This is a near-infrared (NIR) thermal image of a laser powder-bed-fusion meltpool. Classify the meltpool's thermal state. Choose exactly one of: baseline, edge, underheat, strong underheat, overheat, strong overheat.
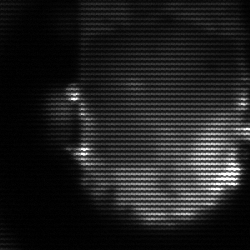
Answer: baseline